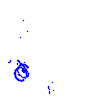
Particle: kaon